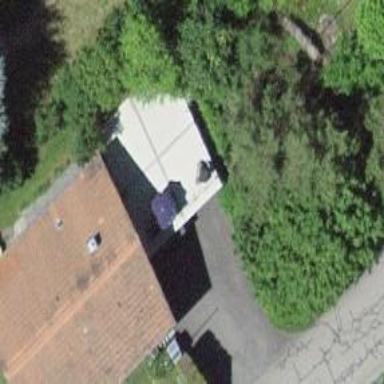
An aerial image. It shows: Garage building.